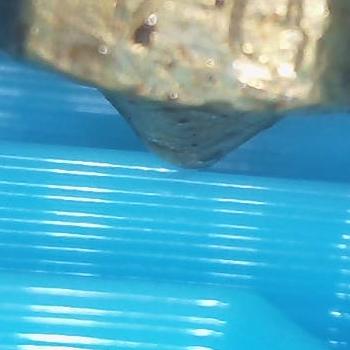
Flow rate: 141%